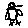
Label: bird